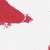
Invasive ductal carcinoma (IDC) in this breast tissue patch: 0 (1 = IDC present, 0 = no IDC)